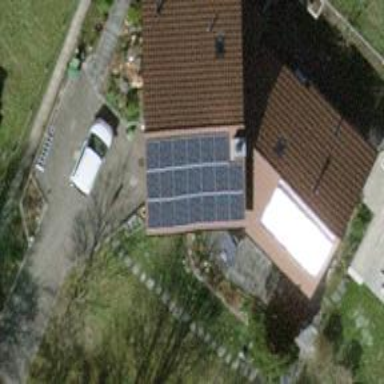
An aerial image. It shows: Solar power generator with photovoltaic panels.